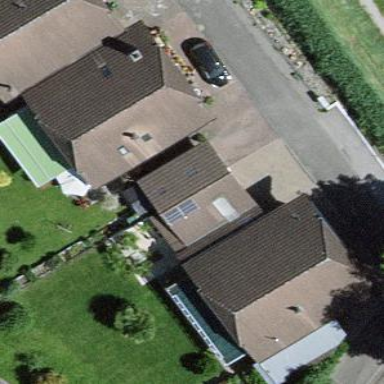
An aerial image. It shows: Group of garages.